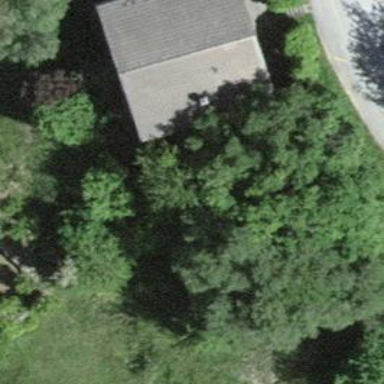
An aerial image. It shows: Simple house.